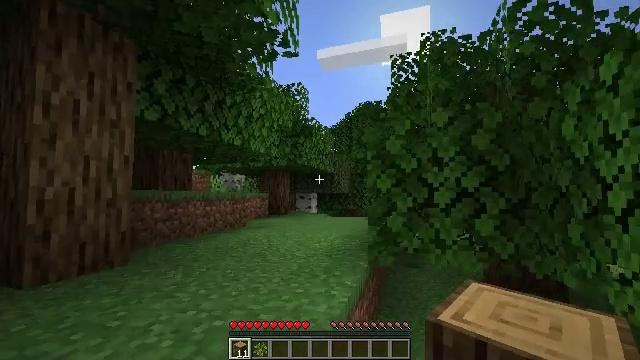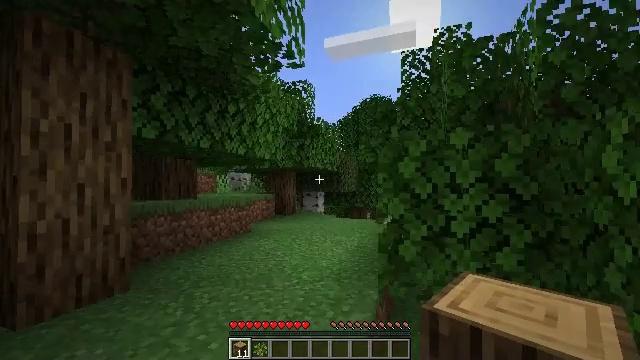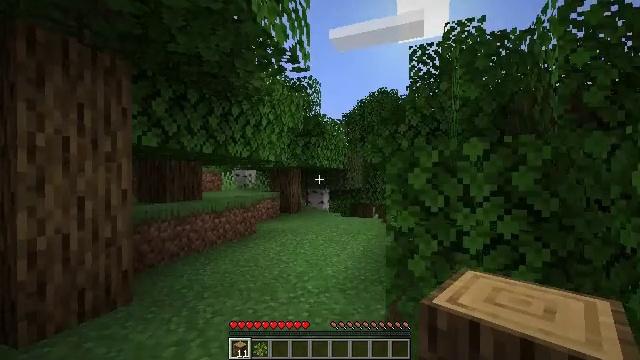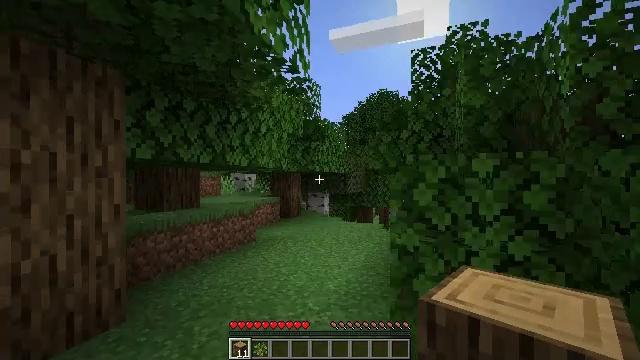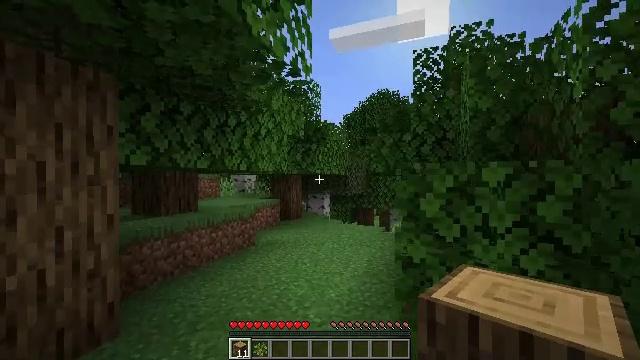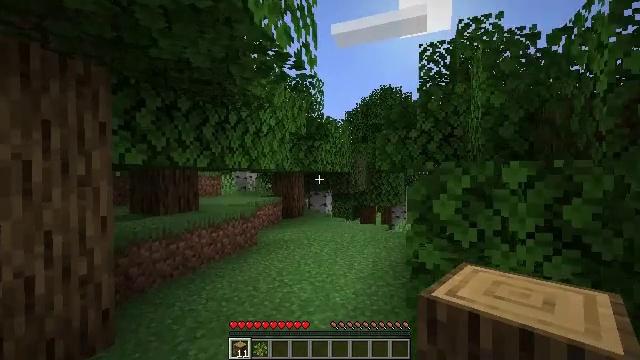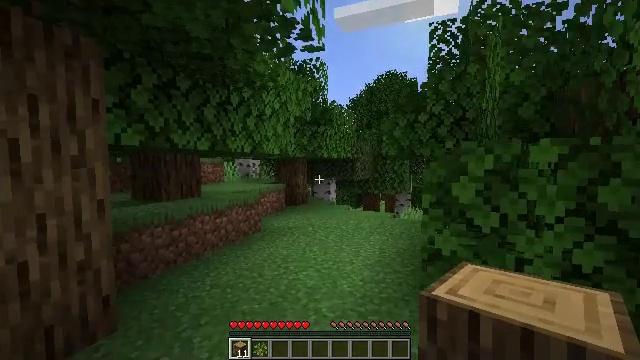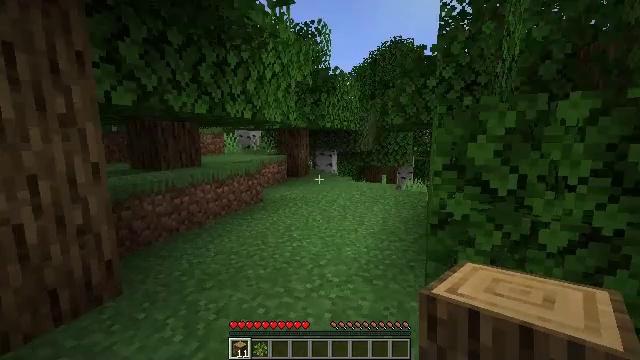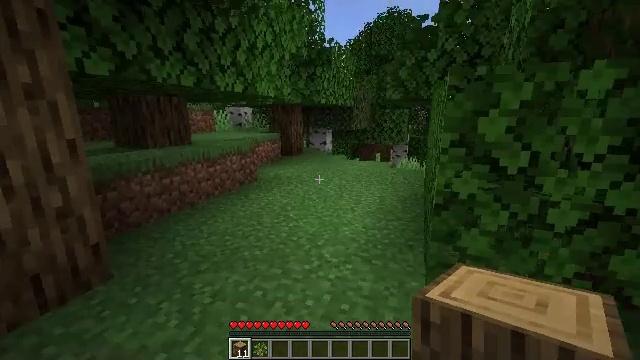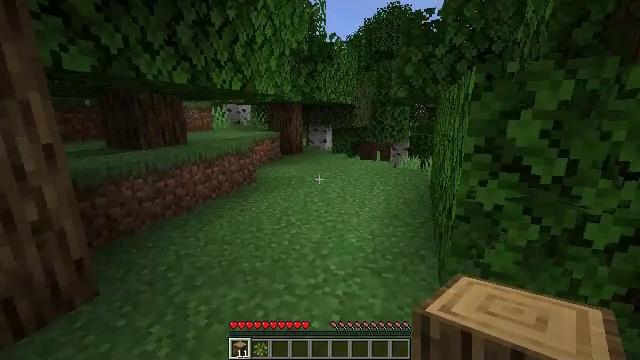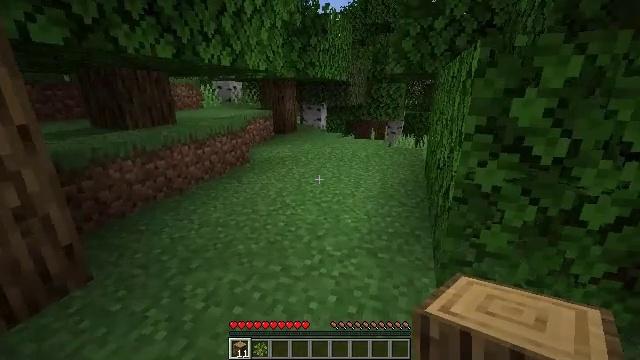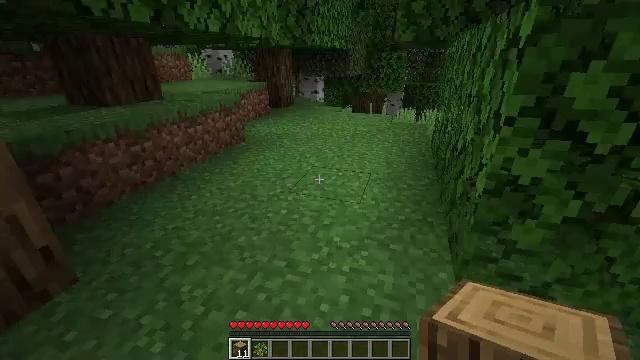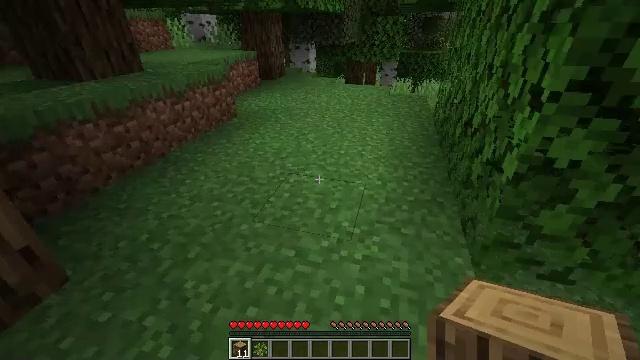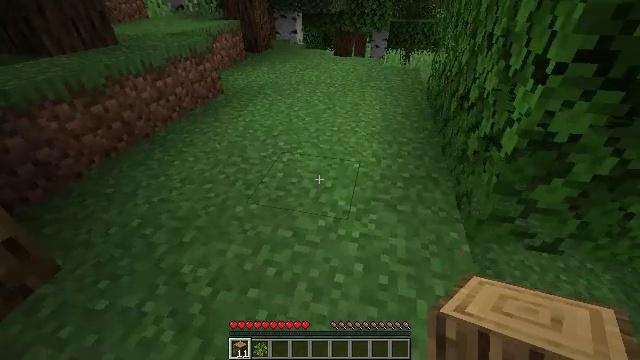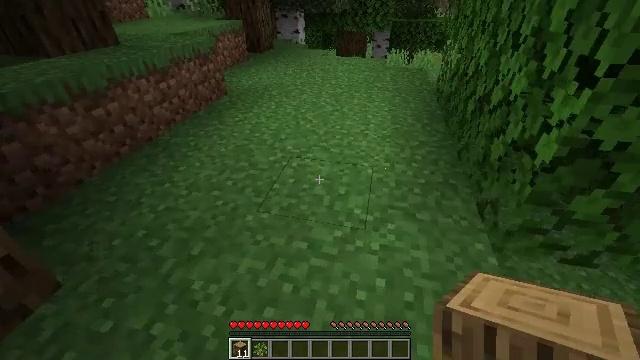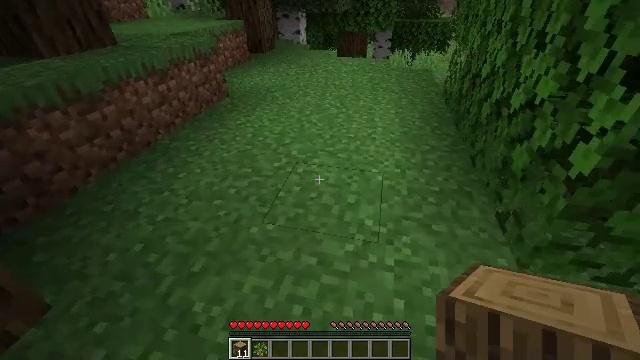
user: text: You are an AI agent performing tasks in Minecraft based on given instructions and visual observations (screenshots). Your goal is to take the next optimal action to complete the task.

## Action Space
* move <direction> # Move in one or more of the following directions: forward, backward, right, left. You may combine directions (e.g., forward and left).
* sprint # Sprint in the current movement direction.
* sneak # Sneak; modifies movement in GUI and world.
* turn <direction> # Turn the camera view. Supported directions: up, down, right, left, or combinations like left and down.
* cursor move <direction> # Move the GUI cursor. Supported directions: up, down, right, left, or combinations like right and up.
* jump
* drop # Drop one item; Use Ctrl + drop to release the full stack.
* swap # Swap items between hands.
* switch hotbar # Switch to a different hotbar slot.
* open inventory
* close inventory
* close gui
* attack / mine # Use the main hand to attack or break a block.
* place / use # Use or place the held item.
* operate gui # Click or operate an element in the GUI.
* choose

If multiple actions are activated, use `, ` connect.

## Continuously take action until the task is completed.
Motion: motion action
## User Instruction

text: Transform logs into oak wood.
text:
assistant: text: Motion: move forward, turn left and down, jump
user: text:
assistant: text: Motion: move forward, turn left and down, jump
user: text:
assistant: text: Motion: move forward and move left, jump
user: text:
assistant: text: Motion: move forward and move left
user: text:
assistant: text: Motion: move forward and move left
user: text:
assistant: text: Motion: move forward and move left, turn down
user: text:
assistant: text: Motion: move forward and move left, turn down
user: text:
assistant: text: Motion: move forward and move left, turn right and down
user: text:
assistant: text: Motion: move forward
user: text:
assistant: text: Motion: move forward, turn right and down
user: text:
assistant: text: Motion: move forward and move left, turn right and down
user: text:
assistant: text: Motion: move forward and move left, turn right and down
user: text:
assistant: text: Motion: move forward and move left, turn right and down
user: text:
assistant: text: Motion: move forward
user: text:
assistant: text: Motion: move forward
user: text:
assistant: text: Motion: move forward
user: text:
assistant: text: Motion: no_op
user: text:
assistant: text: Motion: no_op
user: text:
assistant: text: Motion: no_op
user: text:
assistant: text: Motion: no_op
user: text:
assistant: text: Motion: no_op
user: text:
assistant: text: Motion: no_op
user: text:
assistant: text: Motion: no_op
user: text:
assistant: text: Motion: no_op
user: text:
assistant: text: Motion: no_op
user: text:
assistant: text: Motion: open inventory
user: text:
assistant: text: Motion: open inventory
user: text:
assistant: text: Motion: open inventory
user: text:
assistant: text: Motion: no_op
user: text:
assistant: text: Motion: no_op